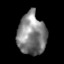
Tissue: skin
Cell type: Myeloid cells
Senescence score: 0.2714
Nuclear area (px): 1159
Mean DAPI intensity: 129.128